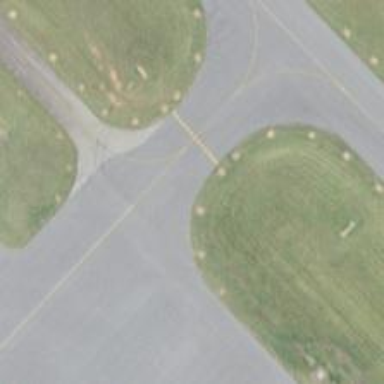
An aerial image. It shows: View of taxiway at the airport.